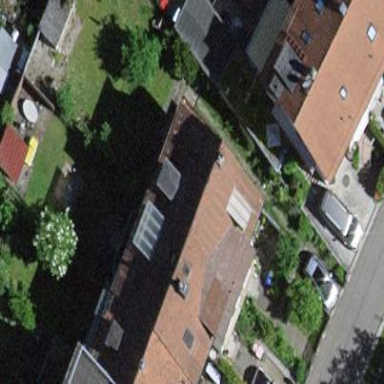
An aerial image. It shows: Terrace building.